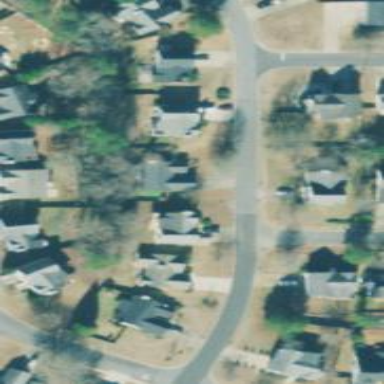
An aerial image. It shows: Residential road.